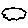
Label: cloud